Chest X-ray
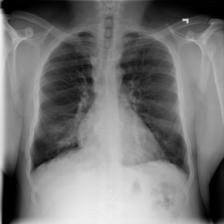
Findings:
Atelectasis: positive
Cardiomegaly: positive
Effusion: negative
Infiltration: negative
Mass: negative
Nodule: negative
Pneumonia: negative
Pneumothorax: negative
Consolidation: negative
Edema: negative
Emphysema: negative
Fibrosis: negative
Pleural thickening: negative
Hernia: negative